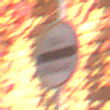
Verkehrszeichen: Zollstelle
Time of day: MorningAfternoon
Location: Outdoor (Urban)
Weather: Clear
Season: NotSpecified
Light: Natural